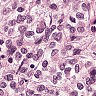
Metastatic tissue present: yes